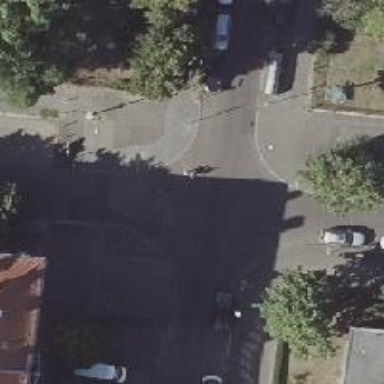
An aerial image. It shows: Residential road with asphalt surface. There is parallel on-street parking on the left lane.